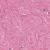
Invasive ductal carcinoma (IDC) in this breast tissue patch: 0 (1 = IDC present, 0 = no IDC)